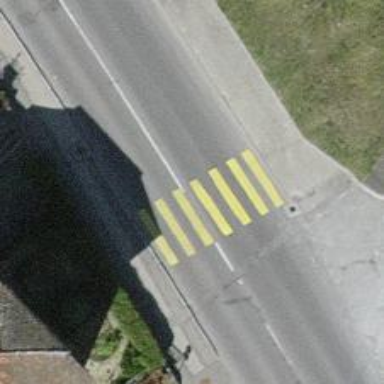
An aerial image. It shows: Zebra crossing on the road.